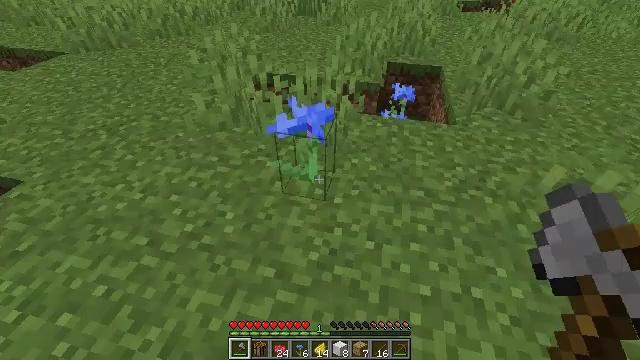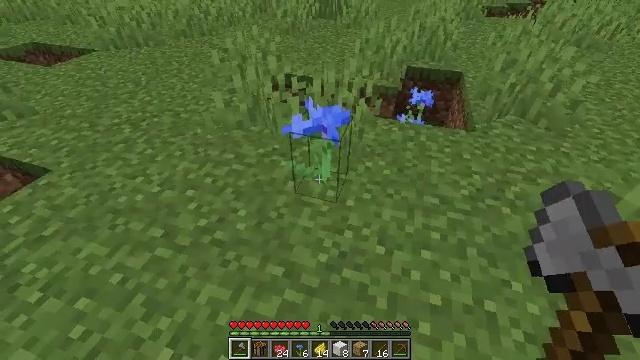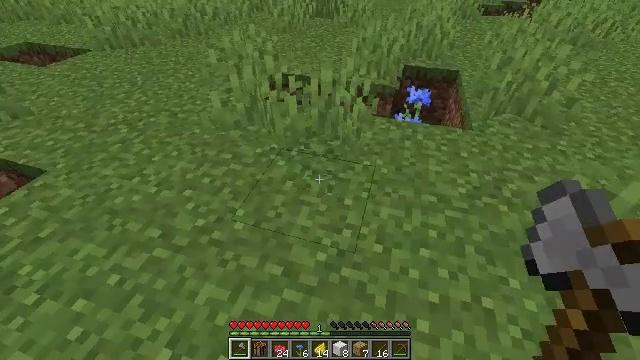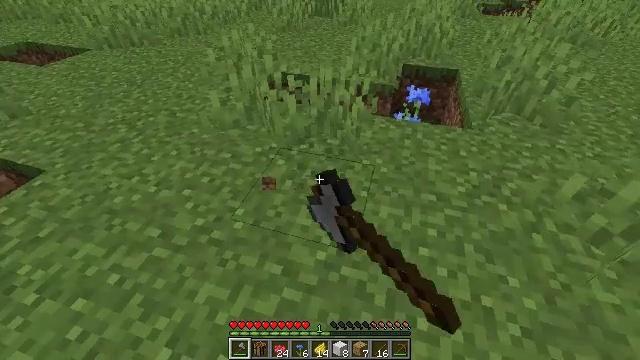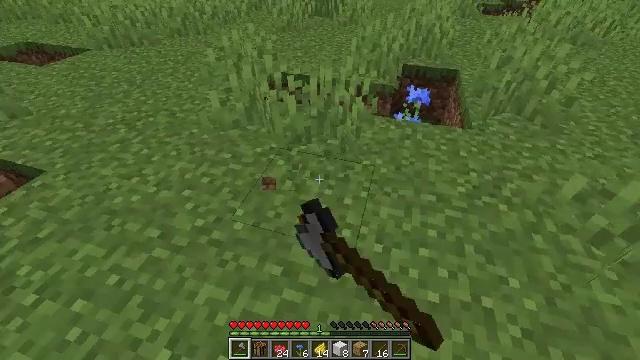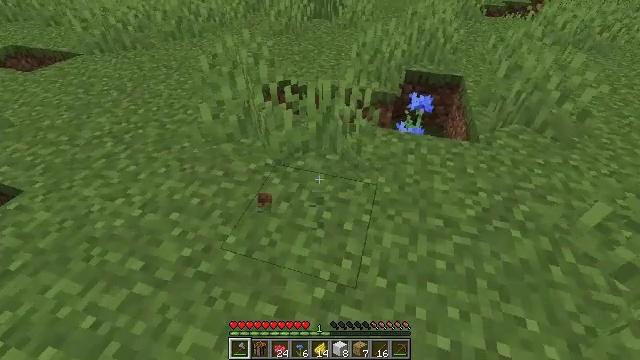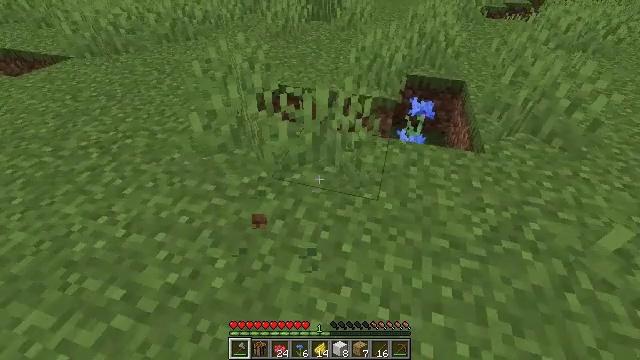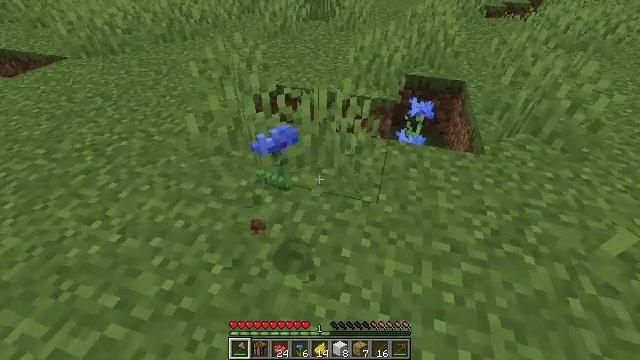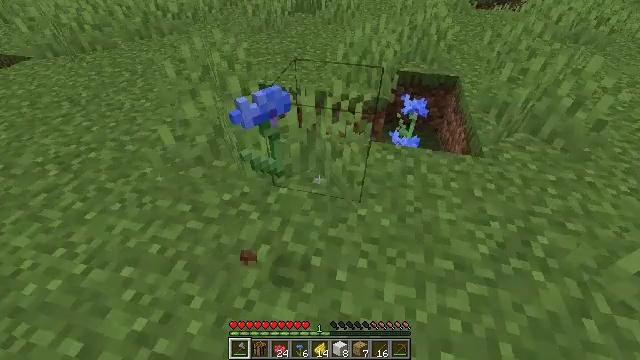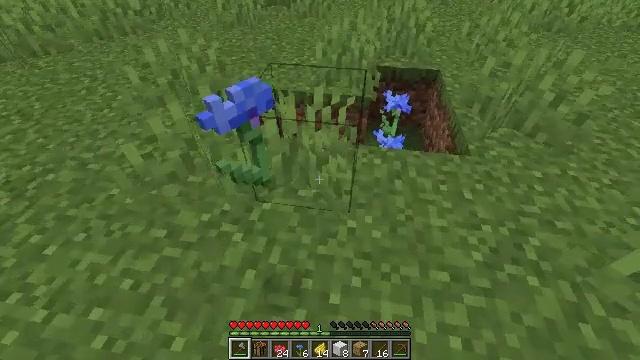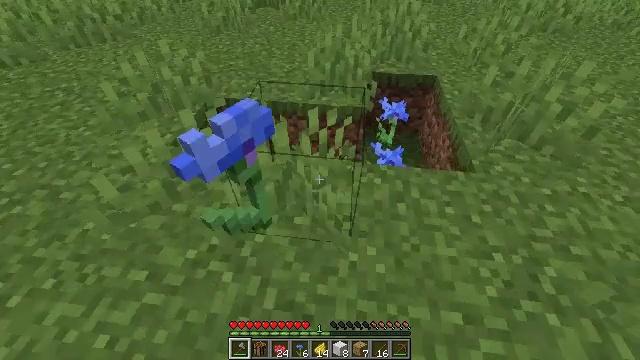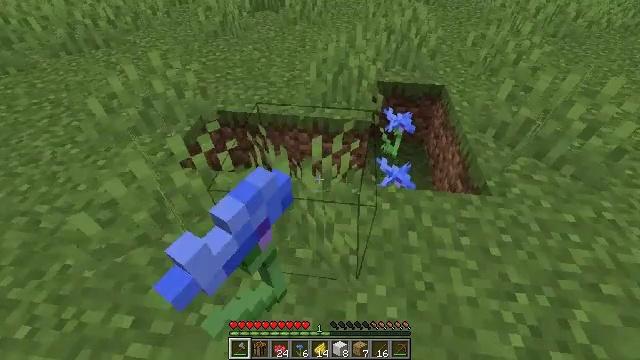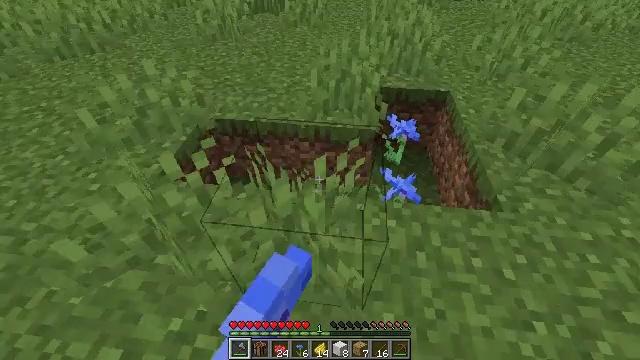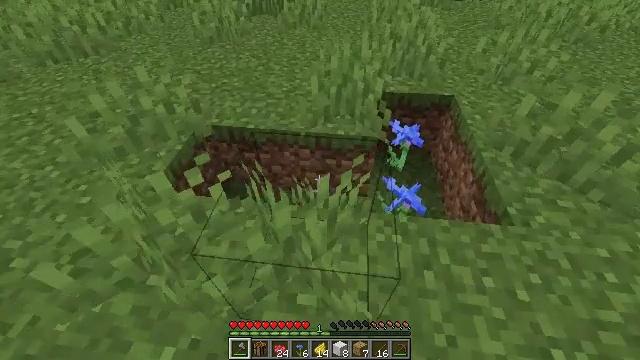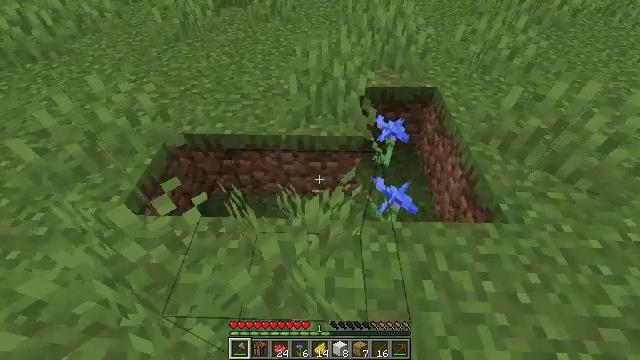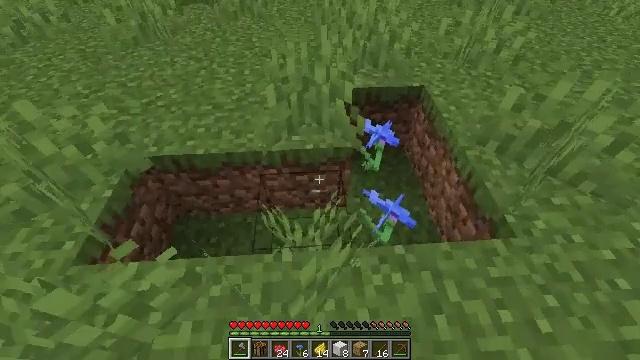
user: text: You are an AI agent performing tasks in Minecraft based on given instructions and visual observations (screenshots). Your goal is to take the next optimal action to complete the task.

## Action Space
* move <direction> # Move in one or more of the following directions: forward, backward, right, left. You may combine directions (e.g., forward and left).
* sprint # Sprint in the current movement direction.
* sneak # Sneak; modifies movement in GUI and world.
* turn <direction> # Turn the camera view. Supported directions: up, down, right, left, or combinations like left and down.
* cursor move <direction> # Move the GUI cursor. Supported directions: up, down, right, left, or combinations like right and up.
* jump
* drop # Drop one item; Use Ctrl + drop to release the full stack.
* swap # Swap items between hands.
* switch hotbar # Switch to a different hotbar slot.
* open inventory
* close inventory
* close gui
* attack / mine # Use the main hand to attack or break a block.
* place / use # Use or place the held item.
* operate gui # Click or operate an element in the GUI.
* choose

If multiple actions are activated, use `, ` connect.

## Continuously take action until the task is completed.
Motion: motion action
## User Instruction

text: Gather a cornflower for decorations.
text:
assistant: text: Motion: turn left
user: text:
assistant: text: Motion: attack / mine
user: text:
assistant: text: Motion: attack / mine
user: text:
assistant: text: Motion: move forward
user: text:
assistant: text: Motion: move forward
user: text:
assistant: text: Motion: move forward
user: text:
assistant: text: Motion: move forward
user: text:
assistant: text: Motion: move forward, turn right and down
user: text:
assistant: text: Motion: move forward, turn right and down
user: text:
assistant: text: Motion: move forward, turn right
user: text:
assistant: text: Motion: move forward
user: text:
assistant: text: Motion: move forward
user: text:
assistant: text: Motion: move forward
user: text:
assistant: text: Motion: move forward, turn right and down
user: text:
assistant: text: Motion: move forward, turn right and down
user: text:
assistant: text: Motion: move forward, turn right and down
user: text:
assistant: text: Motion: move forward
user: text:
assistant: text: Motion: move forward, turn right and down
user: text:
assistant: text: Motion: move forward, turn right and down
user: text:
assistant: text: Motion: move forward, turn right and down
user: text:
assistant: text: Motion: move forward and move right
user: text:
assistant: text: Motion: move forward and move right, turn down
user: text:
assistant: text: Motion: move forward and move right, turn left and down
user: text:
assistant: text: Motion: turn left and down
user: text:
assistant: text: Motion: turn left and down
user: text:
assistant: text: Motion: turn left and down
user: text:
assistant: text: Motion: turn left and down
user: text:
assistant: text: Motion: turn left and down
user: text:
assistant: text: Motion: turn left and down
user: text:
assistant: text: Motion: turn left and down